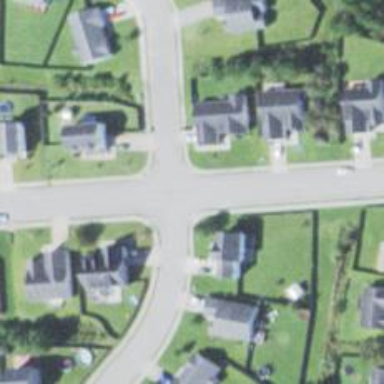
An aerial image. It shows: Unmarked crossing on footway.